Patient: sex M, age 31
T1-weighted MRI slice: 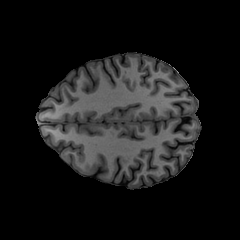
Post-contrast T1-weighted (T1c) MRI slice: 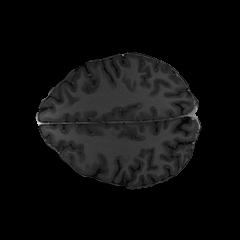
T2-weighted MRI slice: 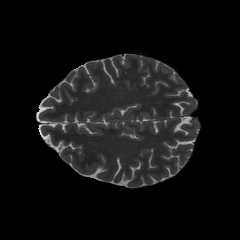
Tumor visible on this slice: no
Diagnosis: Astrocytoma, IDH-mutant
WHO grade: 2